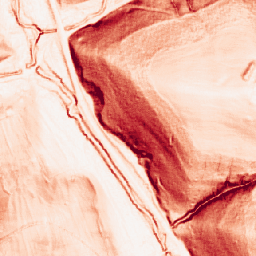
Category: morphological
Decomposition family: morphological_gradient
Decomposition parameters: size: 3
shape: square
Upsampling method: area
Upsampling parameters: scale: 4
Upsampling scale: 4